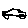
Label: car